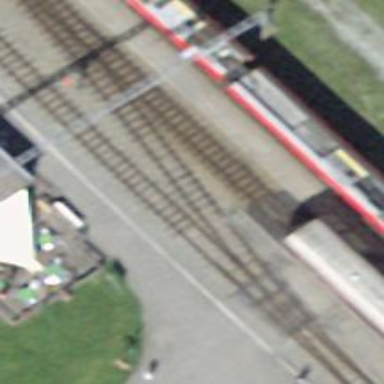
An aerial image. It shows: Narrow-gauge railway yard with electrified contact line.